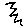
Label: zigzag